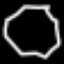
Label: octagon